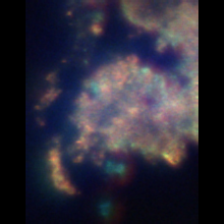
Taxon: Unknown_detritus
Group: Unknown